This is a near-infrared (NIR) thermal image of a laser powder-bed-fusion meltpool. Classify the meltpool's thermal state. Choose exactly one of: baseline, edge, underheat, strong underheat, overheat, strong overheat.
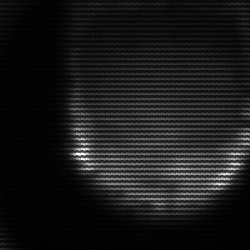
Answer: edge